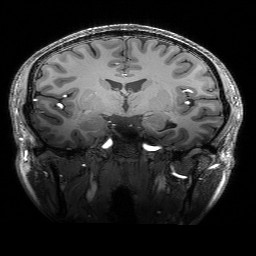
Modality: T1w
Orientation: sagittal